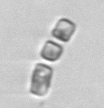
Label: Chaetoceros